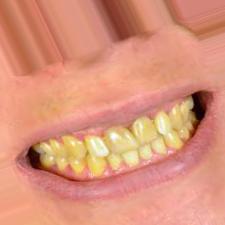
Condition: Tooth Discoloration